Question: I am working on a Project in which I have to create an editor, which can create and transform ellipses. I understand all the necessary programming to do it with a GUI for the transformations, but it looks and feels better when all the Ellipses can be transformed by mouse. I know how to drag them, so that shouldn't be a problem, but for the transformation of the 2 radii and the rotation I have no clue.
An sketch of what I'm looking for:
If the grabbing points are visible or not doesn't matter. Do any of you have a knowledge of how to do this easily or if there already is code out there?
I didn't find anything on Google(may be my average search skills though).
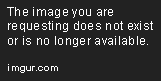
Answer: Every Node in JavaFX has convenience methods to set transformations. So all you have to do is to register your desired input handlers aplly some transforms based on the mouse position.
'''
ellipse.setRadiusY( radiusY );
ellipse.setRadiusX( radiusX );
ellipse.setRotate( angle );
'''
See a <URL>.